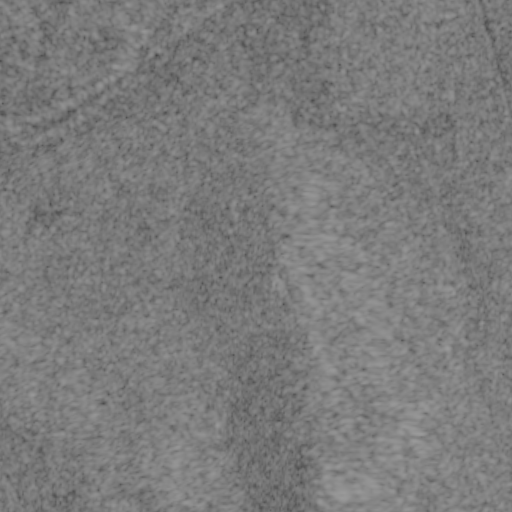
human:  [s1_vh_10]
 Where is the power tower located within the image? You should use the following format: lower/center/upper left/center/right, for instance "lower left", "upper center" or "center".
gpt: The power tower is located in the upper right of the image.
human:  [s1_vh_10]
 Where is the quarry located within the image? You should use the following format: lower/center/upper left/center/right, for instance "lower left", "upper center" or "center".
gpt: The quarry is located in the center of the image.
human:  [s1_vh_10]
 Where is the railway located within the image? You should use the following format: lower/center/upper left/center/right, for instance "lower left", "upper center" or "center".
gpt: The railway is located in the upper left of the image.
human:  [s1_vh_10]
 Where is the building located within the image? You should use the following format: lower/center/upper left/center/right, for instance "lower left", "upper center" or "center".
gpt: There is no building in the image.

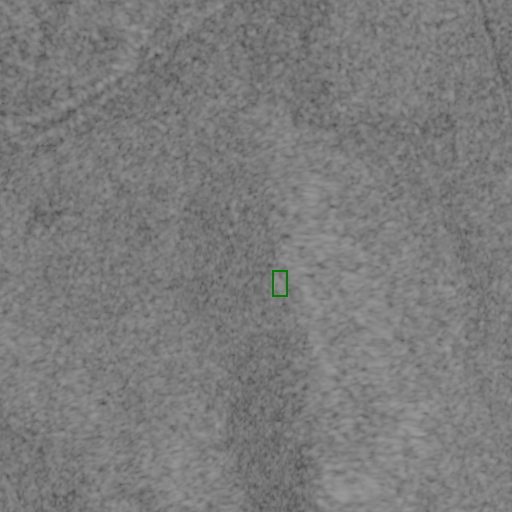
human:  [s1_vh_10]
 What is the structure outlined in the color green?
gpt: The structure outlined in green is a quarry.
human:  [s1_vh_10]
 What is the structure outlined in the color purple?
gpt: There is no purple outline.